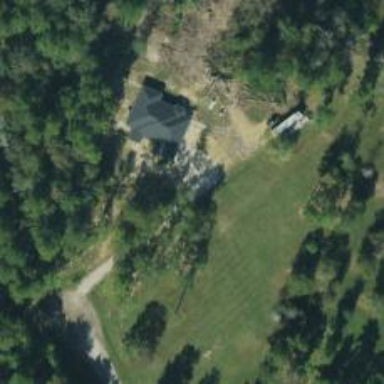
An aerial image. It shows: Driveway.